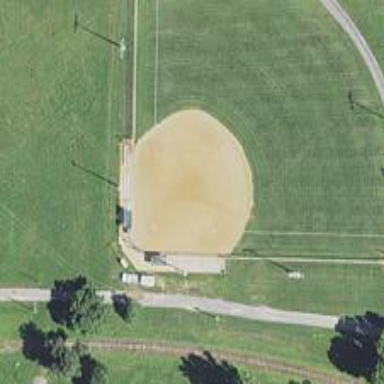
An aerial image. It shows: Baseball pitch for leisure land.